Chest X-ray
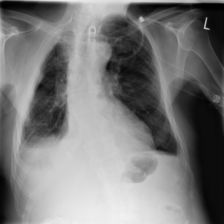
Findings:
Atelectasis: negative
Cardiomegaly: negative
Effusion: negative
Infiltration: negative
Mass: negative
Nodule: negative
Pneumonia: negative
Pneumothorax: negative
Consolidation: negative
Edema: negative
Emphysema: negative
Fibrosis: negative
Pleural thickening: negative
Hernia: negative